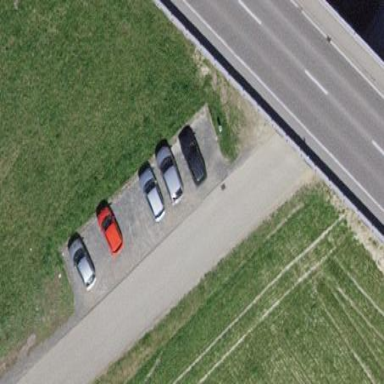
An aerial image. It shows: Parking available on the street side.